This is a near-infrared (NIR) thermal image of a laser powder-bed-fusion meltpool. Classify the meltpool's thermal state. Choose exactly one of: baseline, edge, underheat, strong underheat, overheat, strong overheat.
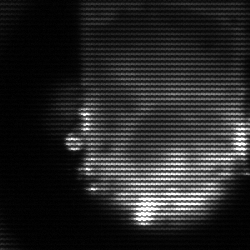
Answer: baseline